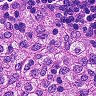
Metastatic tissue present: no